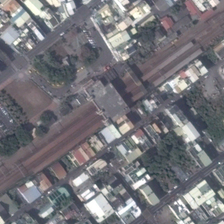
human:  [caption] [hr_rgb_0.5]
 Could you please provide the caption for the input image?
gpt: many buildings and some green trees are in two sides of a railway station .

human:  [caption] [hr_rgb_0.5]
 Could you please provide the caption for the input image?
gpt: many buildings and some green trees are in two sides of a railway station .

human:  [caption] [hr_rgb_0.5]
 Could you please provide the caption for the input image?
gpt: many buildings and some green trees are in two sides of a railway station .

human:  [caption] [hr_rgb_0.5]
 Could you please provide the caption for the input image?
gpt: many buildings and some green trees are in two sides of a railway station .

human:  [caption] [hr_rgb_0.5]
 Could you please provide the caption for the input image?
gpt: many buildings and some green trees are in two sides of a railway station .